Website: ulta-beauty
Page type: address-validator
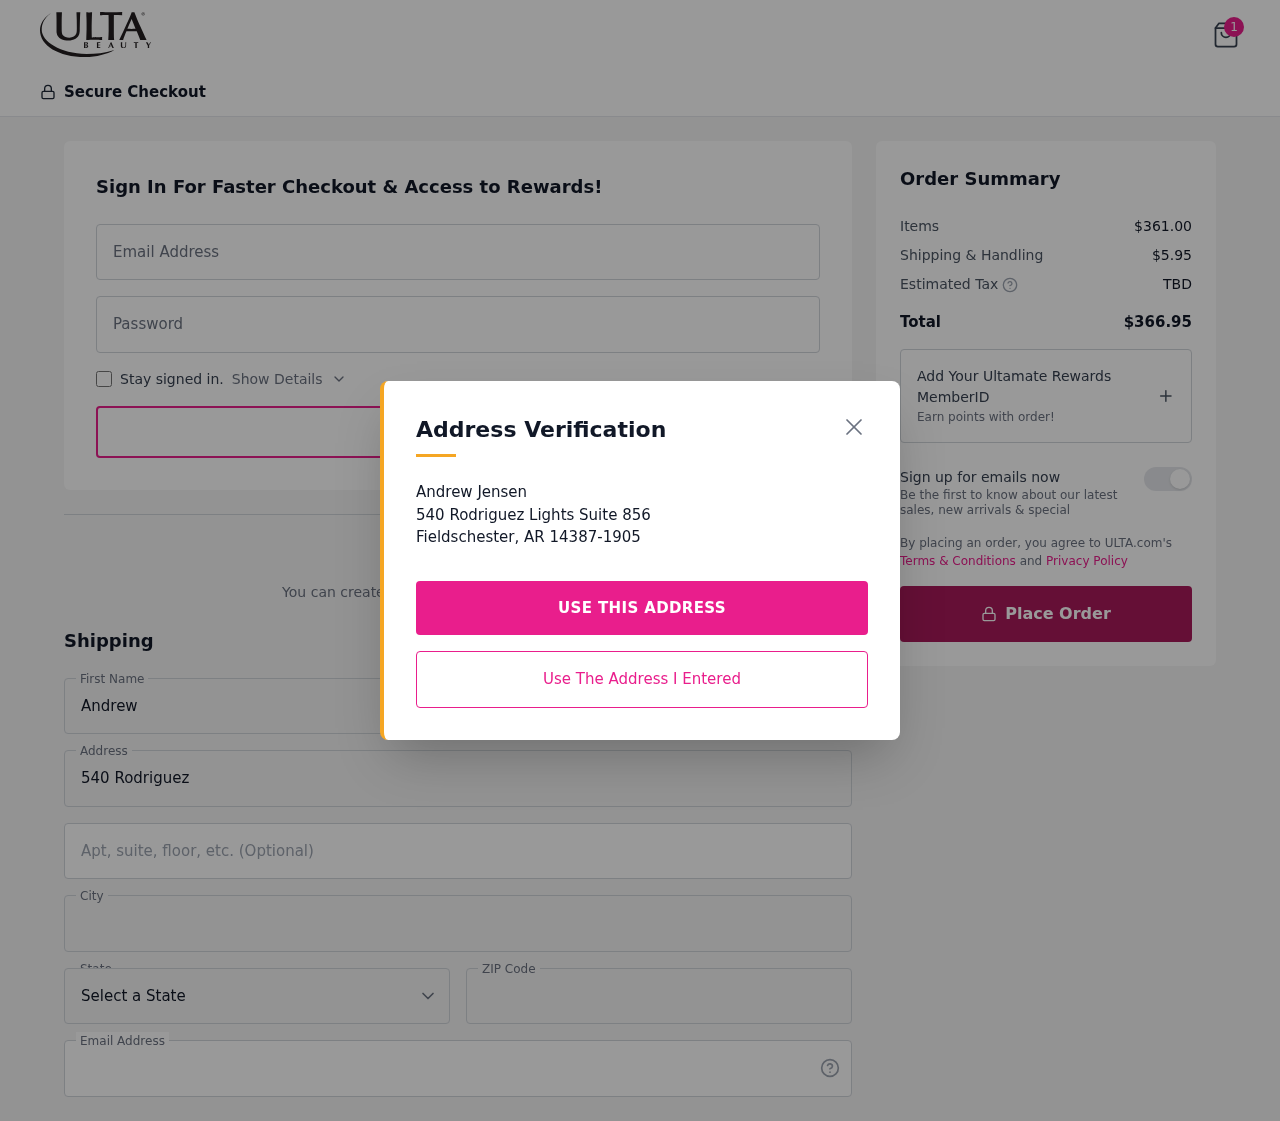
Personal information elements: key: PII_CITY
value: Fieldschester
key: PII_EMAIL
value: andrew_jensen@hotmail.com
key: PII_FIRSTNAME
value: Andrew
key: PII_LASTNAME
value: Jensen
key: PII_POSTCODE
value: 14387
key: PII_STATE_ABBR
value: AR
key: PII_STREET
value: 540 Rodriguez Lights Suite 856
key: PII_STREET2
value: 540 Rodriguez Lights Suite 856
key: PII_STREET2
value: Apt. 823
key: PII_FULLNAME2
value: Andrew Jensen
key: PII_CITY2
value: Fieldschester
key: PII_STATE_ABBR2
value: AR
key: PII_POSTCODE_FULL
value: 14387
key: PII_POSTCODE_EXT
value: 1905
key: PII_POSTCODE_NUMERIC
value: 14387
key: PII_POSTCODE_EXT_NUMERIC
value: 1905
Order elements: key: ORDER_NUM_ITEMS
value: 1
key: ORDER_SUBTOTAL
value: $361.00
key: ORDER_SHIPPING_COST
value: $5.95
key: ORDER_TOTAL
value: $366.95